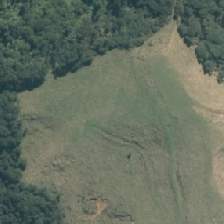
Land cover: high_producing_grassland